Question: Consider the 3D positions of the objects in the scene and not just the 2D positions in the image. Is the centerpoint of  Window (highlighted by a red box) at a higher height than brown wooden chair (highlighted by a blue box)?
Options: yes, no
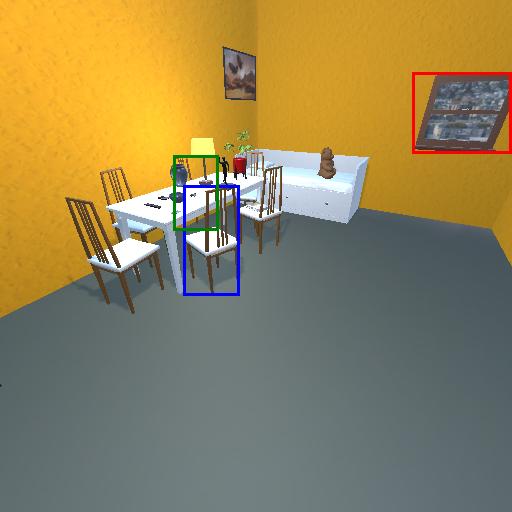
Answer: yes